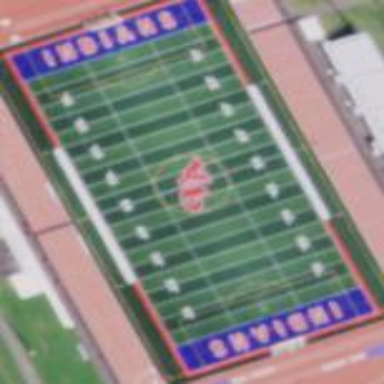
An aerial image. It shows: Pitch for American football.